Question: In a Kendo UI grid I have an InLine edit which I am validating server side and if errors exist I return them in the json. I have gotten this far, but I am struggling to pull those errors out of the object to handle them. I will put in the code below starting with the problem and working backward.
I am grabbing the model from the Edit event. The model is populated, I can see the errors in the console, but the value of my errors variable in the below is null.
'''
function onEdit(e) {
var errors = e.model.Errors;
console.log(errors);
console.log(e.model);
};
'''
Here is my cshtml grid setup where I configure the Edit event and editable code.
'''
@(Html.Kendo().Grid<RosterGridViewModel>()
.Name(gridId)
.HtmlAttributes(new {style="height: 400px;"})
.Columns(columns => {
columns.Bound(p => p.ApprovalStatus);
columns.Bound(p => p.LastName);
columns.Bound(p => p.FirstName);
columns.Bound(p => p.Birthdate).Format("{0:M/dd/yyyy}");
columns.Bound(p => p.Uic).Title("UIC");
columns.Bound(p => p.DateAdded).Format("{0:M/dd/yyyy}");
columns.Command(command => { command.Edit(); command.Destroy(); }).Width(190);
})
.Sortable()
.Scrollable()
.Editable(editable => editable.Mode(GridEditMode.InLine))
.Selectable(selectable => selectable.Mode(GridSelectionMode.Multiple))
.Events(events => events.DataBound("onDataBound").Edit("onEdit"))
.DataSource(dataSource => dataSource
.Ajax()
.Batch(true)
.Read(o => o.Action(AppRoute.RosterGridRead.ToMethod(), AppRoute.RosterGridRead.ToController()))
.Update(o => o.Action(AppRoute.RosterEdit.ToMethod(), AppRoute.RosterEdit.ToController()))
.Destroy(o => o.Action(AppRoute.RosterGridDestroy.ToMethod(), AppRoute.RosterGridDestroy.ToController()))
.Group(groups => groups.Add(p => p.School))
.Model(model =>
{
model.Id(p => p.Id);
model.Field(p => p.Id).Editable(false);
model.Field(p => p.ApprovalStatus).Editable(false);
model.Field(p => p.DateAdded).Editable(false);
}
)
)
.ToolBar(toolbar => toolbar.Custom().Text(ActionLabel.DeleteSelection.GetDescription()).HtmlAttributes(new { onclick = "deleteSelection(event)" }))
)
'''

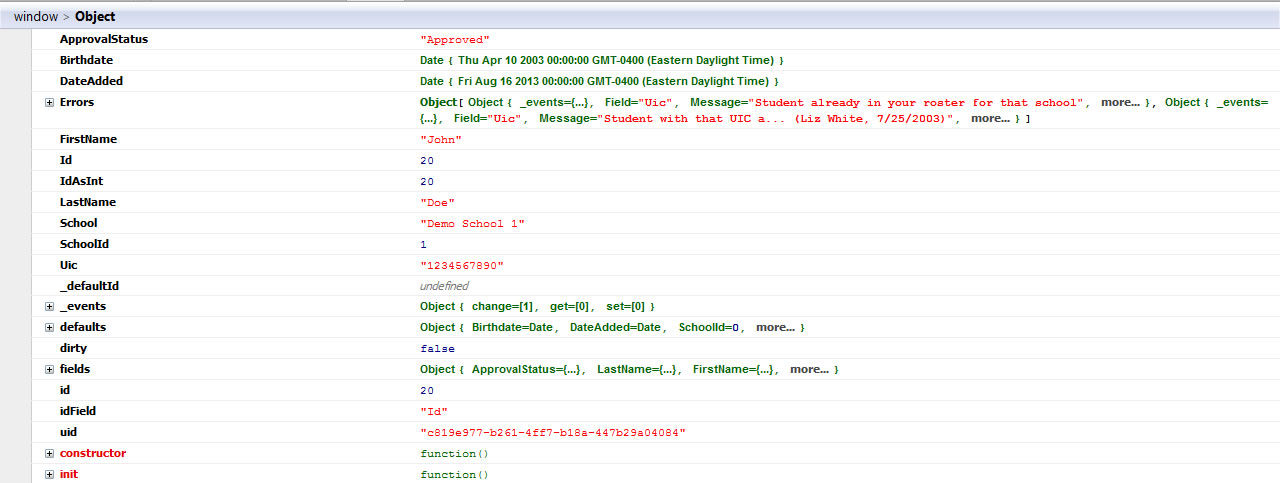
Answer: You have to convert the 'e.model.Errors' object to 'JSON' first as shown below and then you can grab any property/key you need.
'''
e.model.Errors.toJSON().Message
'''